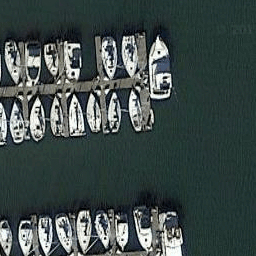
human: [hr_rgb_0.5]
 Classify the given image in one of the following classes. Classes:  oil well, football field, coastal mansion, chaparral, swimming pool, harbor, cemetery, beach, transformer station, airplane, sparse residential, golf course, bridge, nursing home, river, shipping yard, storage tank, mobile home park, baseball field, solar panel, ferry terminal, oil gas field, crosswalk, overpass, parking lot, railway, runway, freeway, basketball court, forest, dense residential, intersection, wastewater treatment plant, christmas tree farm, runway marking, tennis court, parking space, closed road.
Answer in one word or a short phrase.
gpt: harbor